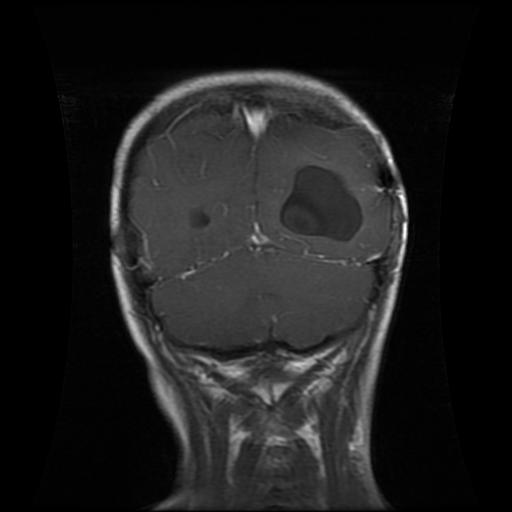
Label: glioma